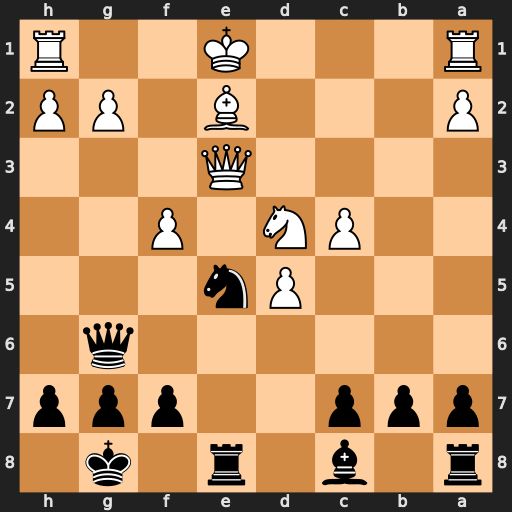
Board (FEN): r1b1r1k1/ppp2ppp/6q1/3Pn3/2PN1P2/4Q3/P3B1PP/R3K2R
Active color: b
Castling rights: KQ
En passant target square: -
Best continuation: Nd3+ Kd2 Rxe3